Field crop: maize
Growth stage: 1
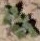
Species: chenopodium